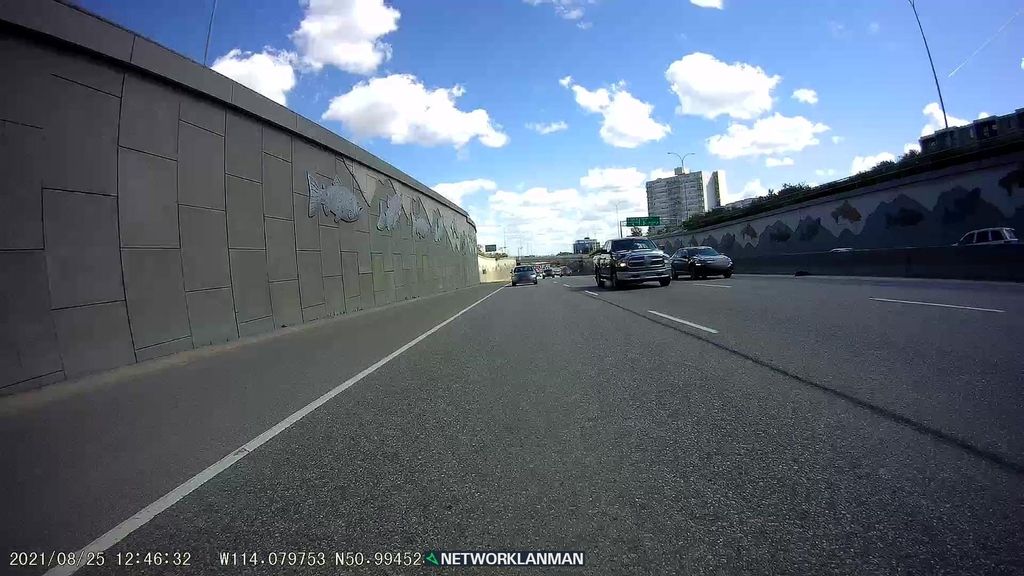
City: calgary